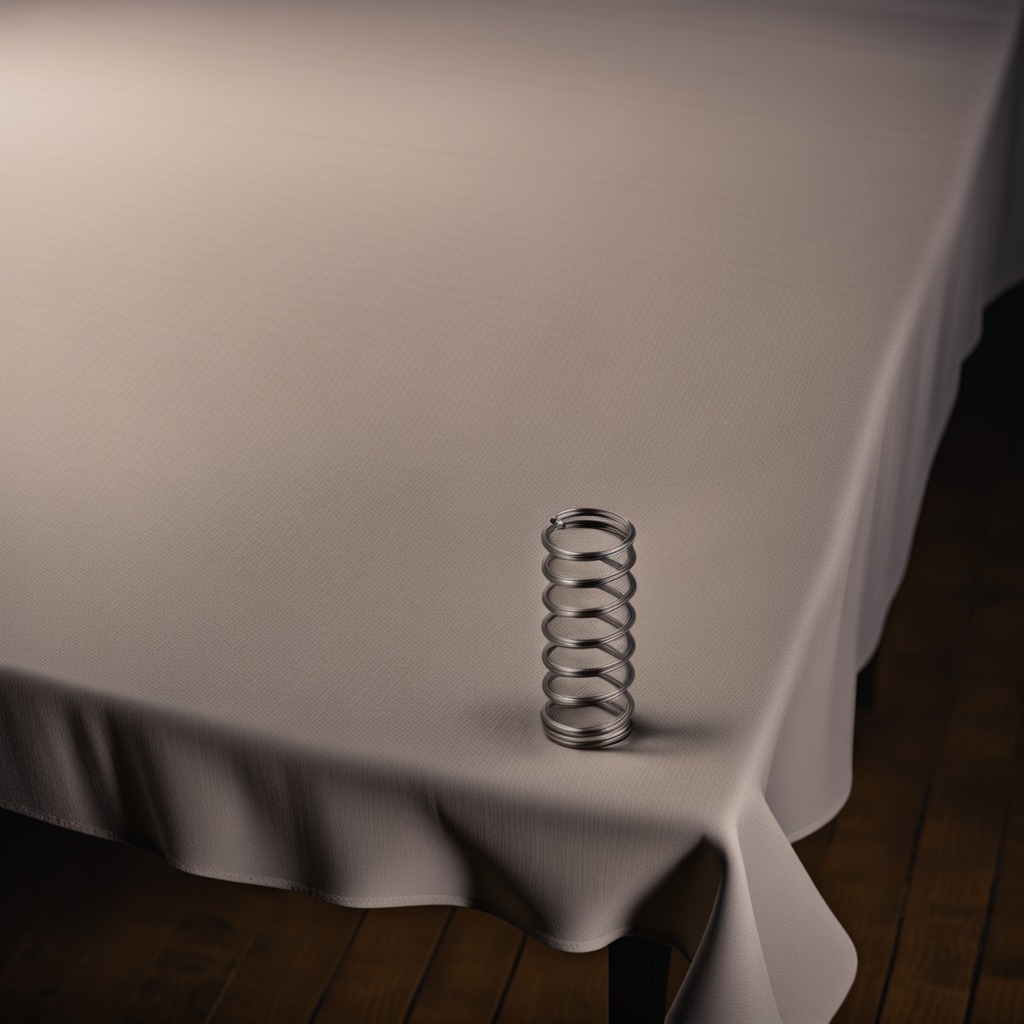
A coiled metal spring lies on the wooden table.